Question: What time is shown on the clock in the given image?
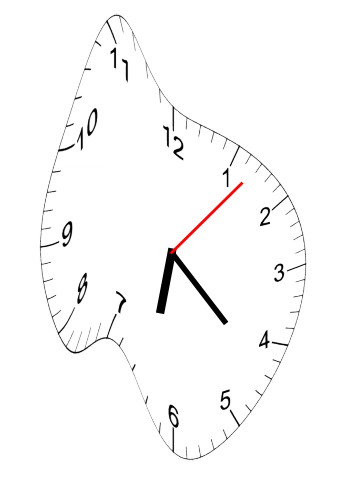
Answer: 06:22:07